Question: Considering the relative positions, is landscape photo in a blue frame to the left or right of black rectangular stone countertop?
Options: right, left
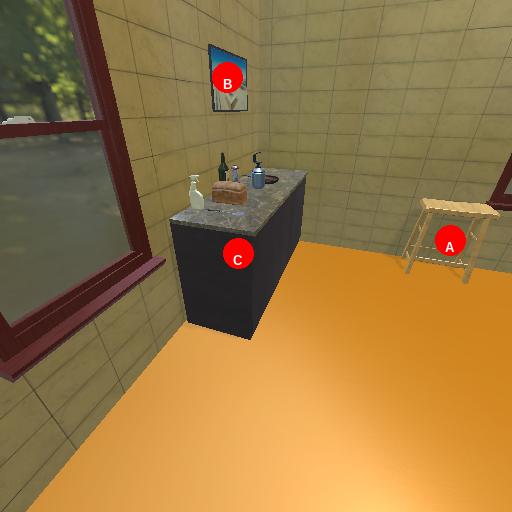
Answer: right